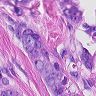
Metastatic tissue present: yes